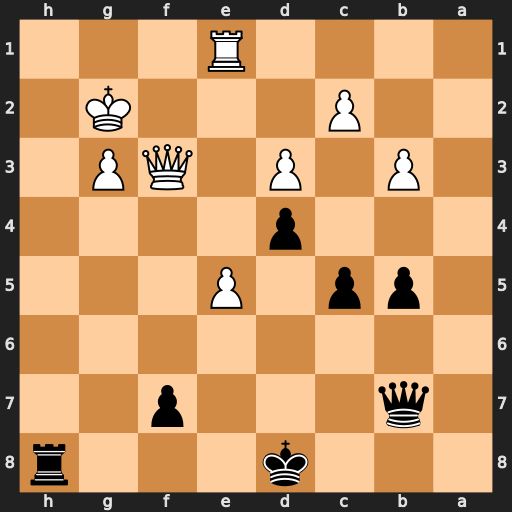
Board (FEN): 3k3r/1q3p2/8/1pp1P3/3p4/1P1P1QP1/2P3K1/4R3
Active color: b
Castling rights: -
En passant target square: -
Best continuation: Rh2+ Kxh2 Qxf3